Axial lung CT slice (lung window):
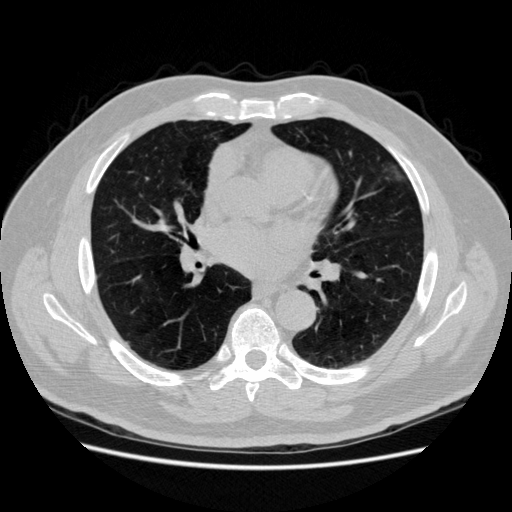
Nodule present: no